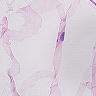
Metastatic tissue present: no